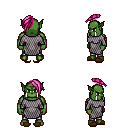
a pixel art fantasy rpg character, male body template, orc, green skin, chain mail, metal pants, pink long mohawk hairstyle, brown slippers, four views (front, back, left, right), 2x2 character sprite sheet, small pixel art, hard edges, no anti-aliasing